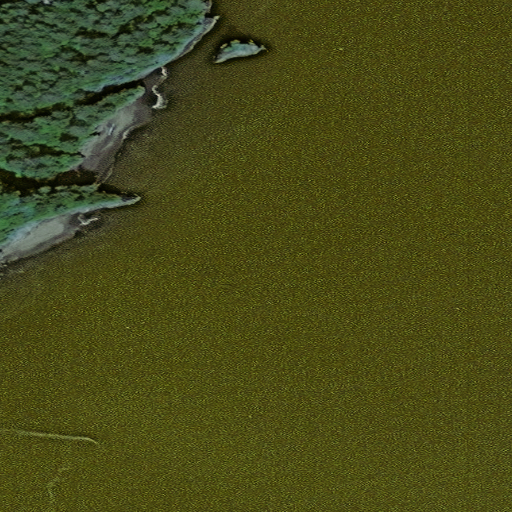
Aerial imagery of island in Alaska named Twin Rocks containing only unknown